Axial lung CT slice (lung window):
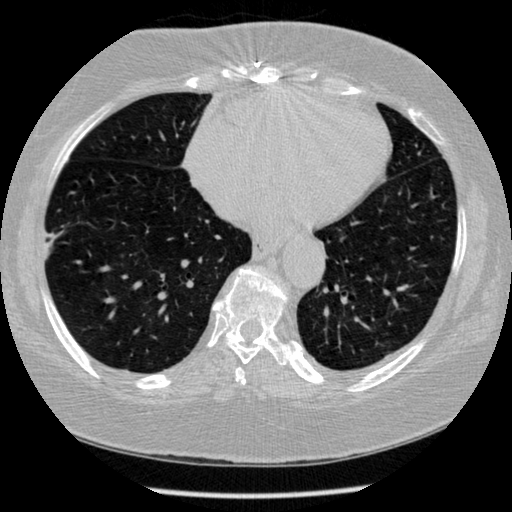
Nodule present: no